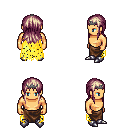
a pixel art fantasy rpg character, male body template, human, tanned skin, yellow tattered cape, robe skirt, white blonde unkempt hairstyle, iron tiara, metal boots, four views (front, back, left, right), 2x2 character sprite sheet, small pixel art, hard edges, no anti-aliasing